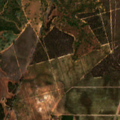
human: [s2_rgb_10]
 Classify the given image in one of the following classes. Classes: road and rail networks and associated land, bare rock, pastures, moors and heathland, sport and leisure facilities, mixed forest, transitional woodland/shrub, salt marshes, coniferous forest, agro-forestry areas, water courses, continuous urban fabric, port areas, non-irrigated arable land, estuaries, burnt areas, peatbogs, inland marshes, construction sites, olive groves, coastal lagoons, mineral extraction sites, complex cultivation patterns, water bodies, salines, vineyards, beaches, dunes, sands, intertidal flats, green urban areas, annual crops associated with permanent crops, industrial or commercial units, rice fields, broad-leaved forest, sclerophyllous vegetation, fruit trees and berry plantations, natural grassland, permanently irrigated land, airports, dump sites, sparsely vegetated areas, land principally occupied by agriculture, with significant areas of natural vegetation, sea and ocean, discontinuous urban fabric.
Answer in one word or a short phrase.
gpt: continuous urban fabric